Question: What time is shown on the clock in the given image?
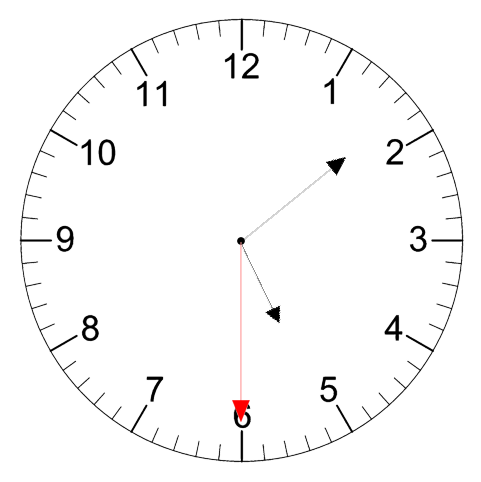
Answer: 05:08:30